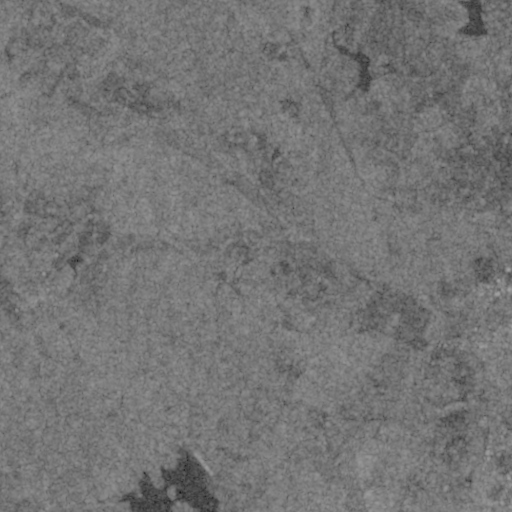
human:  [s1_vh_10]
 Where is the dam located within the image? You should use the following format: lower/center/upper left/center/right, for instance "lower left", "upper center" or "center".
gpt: The dam is located in the upper right of the image.
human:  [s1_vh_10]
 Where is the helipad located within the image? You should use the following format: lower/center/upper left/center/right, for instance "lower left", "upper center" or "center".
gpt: The helipad is located in the upper right of the image.
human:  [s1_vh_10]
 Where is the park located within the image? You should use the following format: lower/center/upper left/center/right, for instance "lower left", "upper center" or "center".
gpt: The park is located in the lower right of the image.
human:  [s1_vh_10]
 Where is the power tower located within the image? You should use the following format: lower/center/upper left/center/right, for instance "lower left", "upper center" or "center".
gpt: There is no power tower in the image.

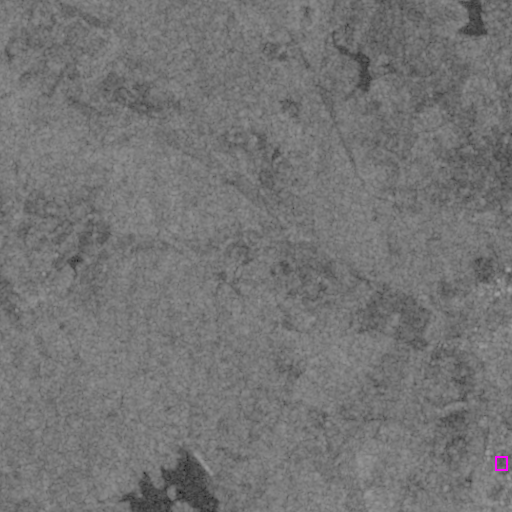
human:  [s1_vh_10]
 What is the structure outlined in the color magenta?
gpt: The structure outlined in magenta is a park.
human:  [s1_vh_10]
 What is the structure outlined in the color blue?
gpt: There is no blue outline.